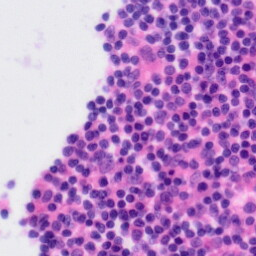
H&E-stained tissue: Tonsil